Field crop: maize
Growth stage: 2
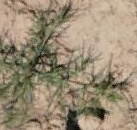
Species: salsola